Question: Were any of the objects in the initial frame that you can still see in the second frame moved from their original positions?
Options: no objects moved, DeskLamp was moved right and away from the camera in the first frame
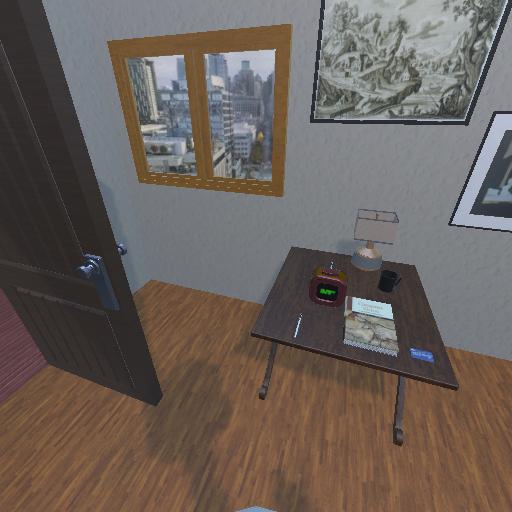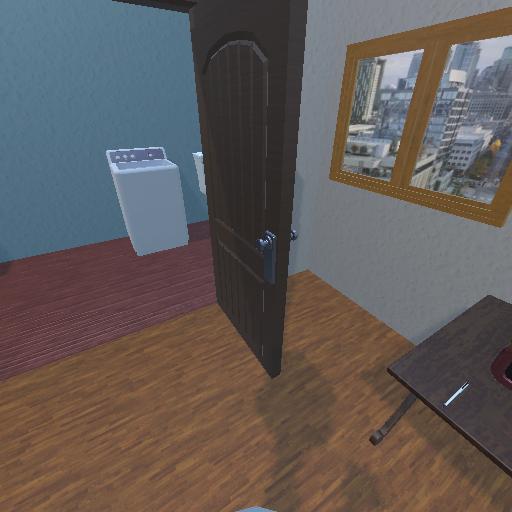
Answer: no objects moved